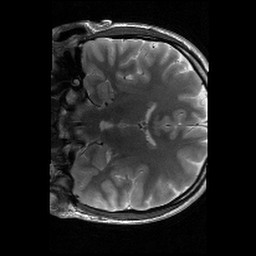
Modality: T2w
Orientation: coronal
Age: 21
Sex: male
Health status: healthy
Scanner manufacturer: siemens
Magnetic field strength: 3 T
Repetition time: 6 s
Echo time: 0.064 s